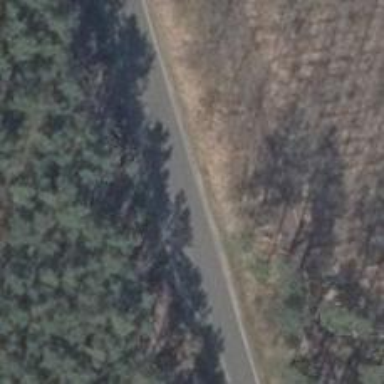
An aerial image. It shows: Unclassified road with asphalt surface.